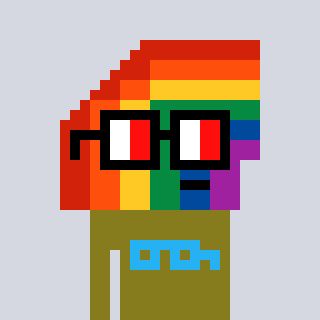
a pixel art character with square glasses with black frames and red eyes, a rainbow-shaped head and a gunk-colored body on a cool background